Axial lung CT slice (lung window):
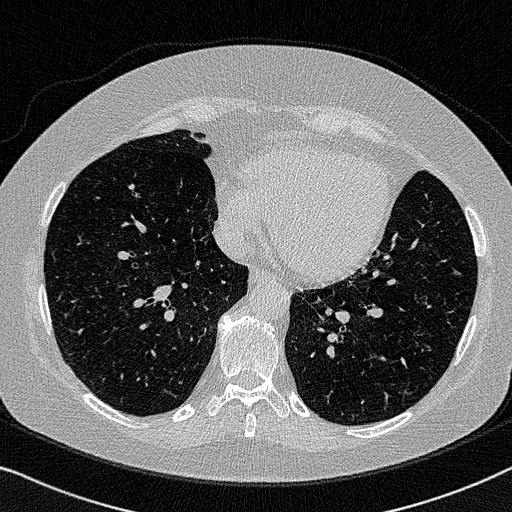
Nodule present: no